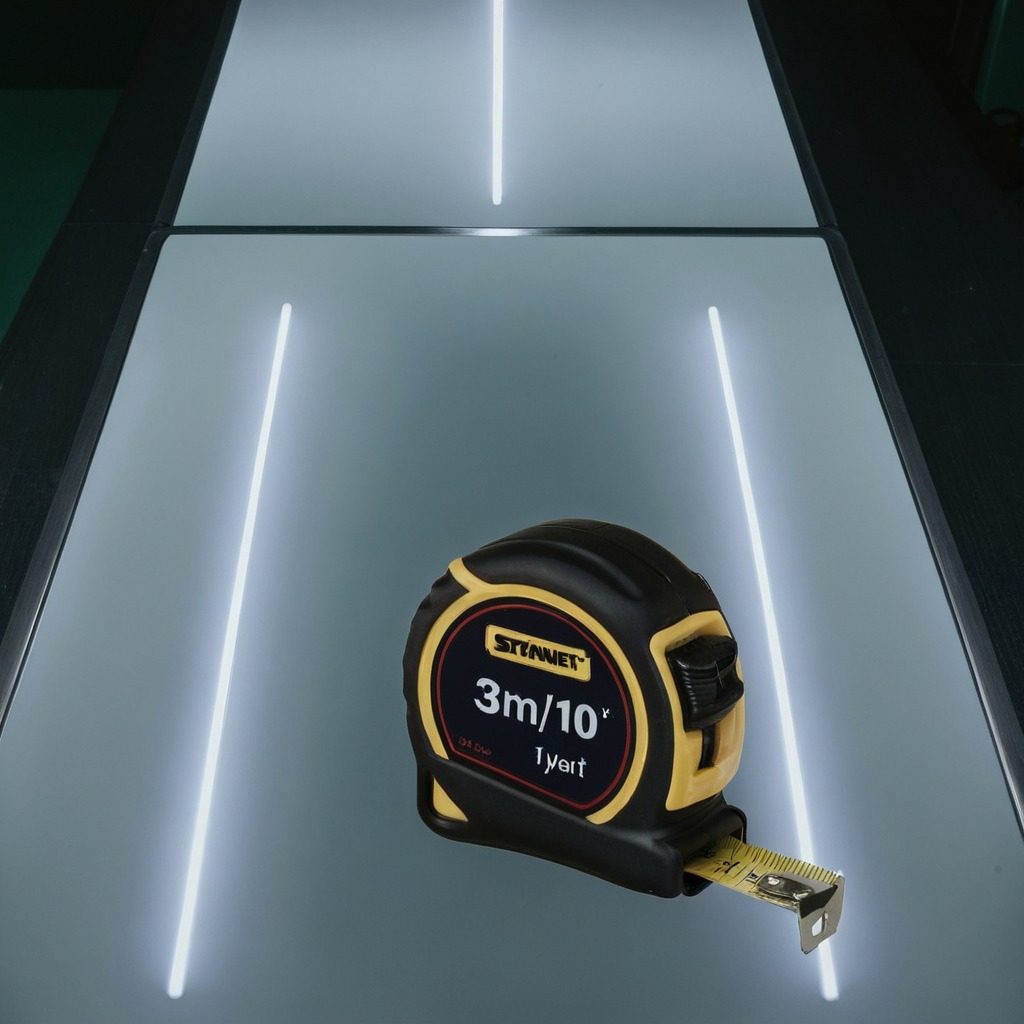
A measuring tape is lying on the table.